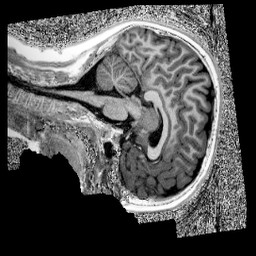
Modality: UNIT1
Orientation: sagittal
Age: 8
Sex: male
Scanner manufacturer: siemens
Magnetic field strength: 3 T
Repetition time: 4 s
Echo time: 0.00303 s